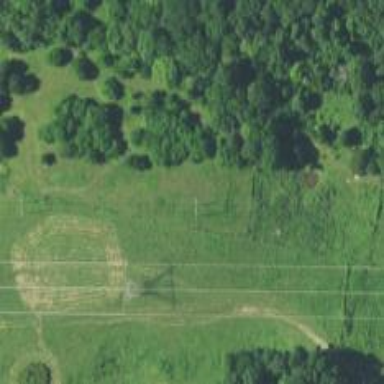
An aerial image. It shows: Power tower.